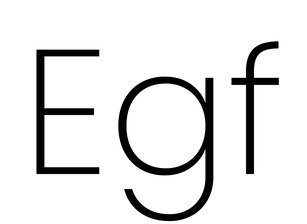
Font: Poppins-ExtraLight